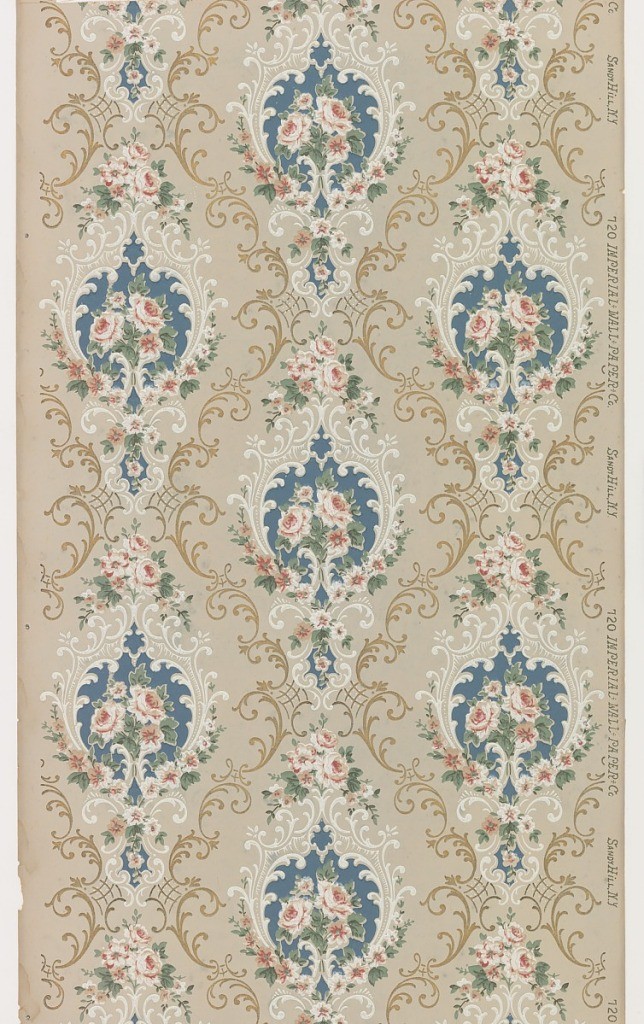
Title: Sidewall
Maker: Imperial Wall Paper Co., Sandy Hill, New York
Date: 1905–1915
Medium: Machine-printed paper
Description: Large-scale floral medallions. Pink flowers on blue background set within a white scrolling foliate medallion. Gold foliate scrolls surround medallions. Printed on a light taupe ground.